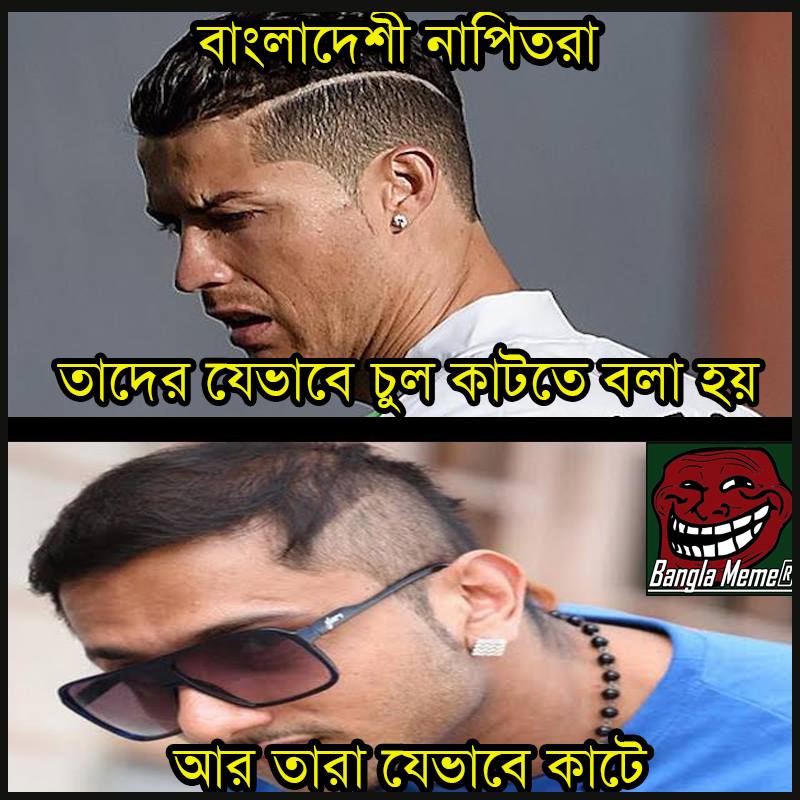
Caption: বাংলাদেশী নাপিতরা    তাদের যেভাবে চুল কাটতে বলা হয়     আর তারা যেভাবে কাটে
Label: non-hate